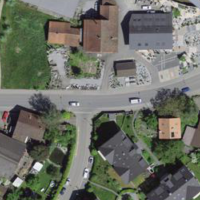
EUNIS habitat code: 54
Species observed at this site:
Leucojum vernum